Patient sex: M
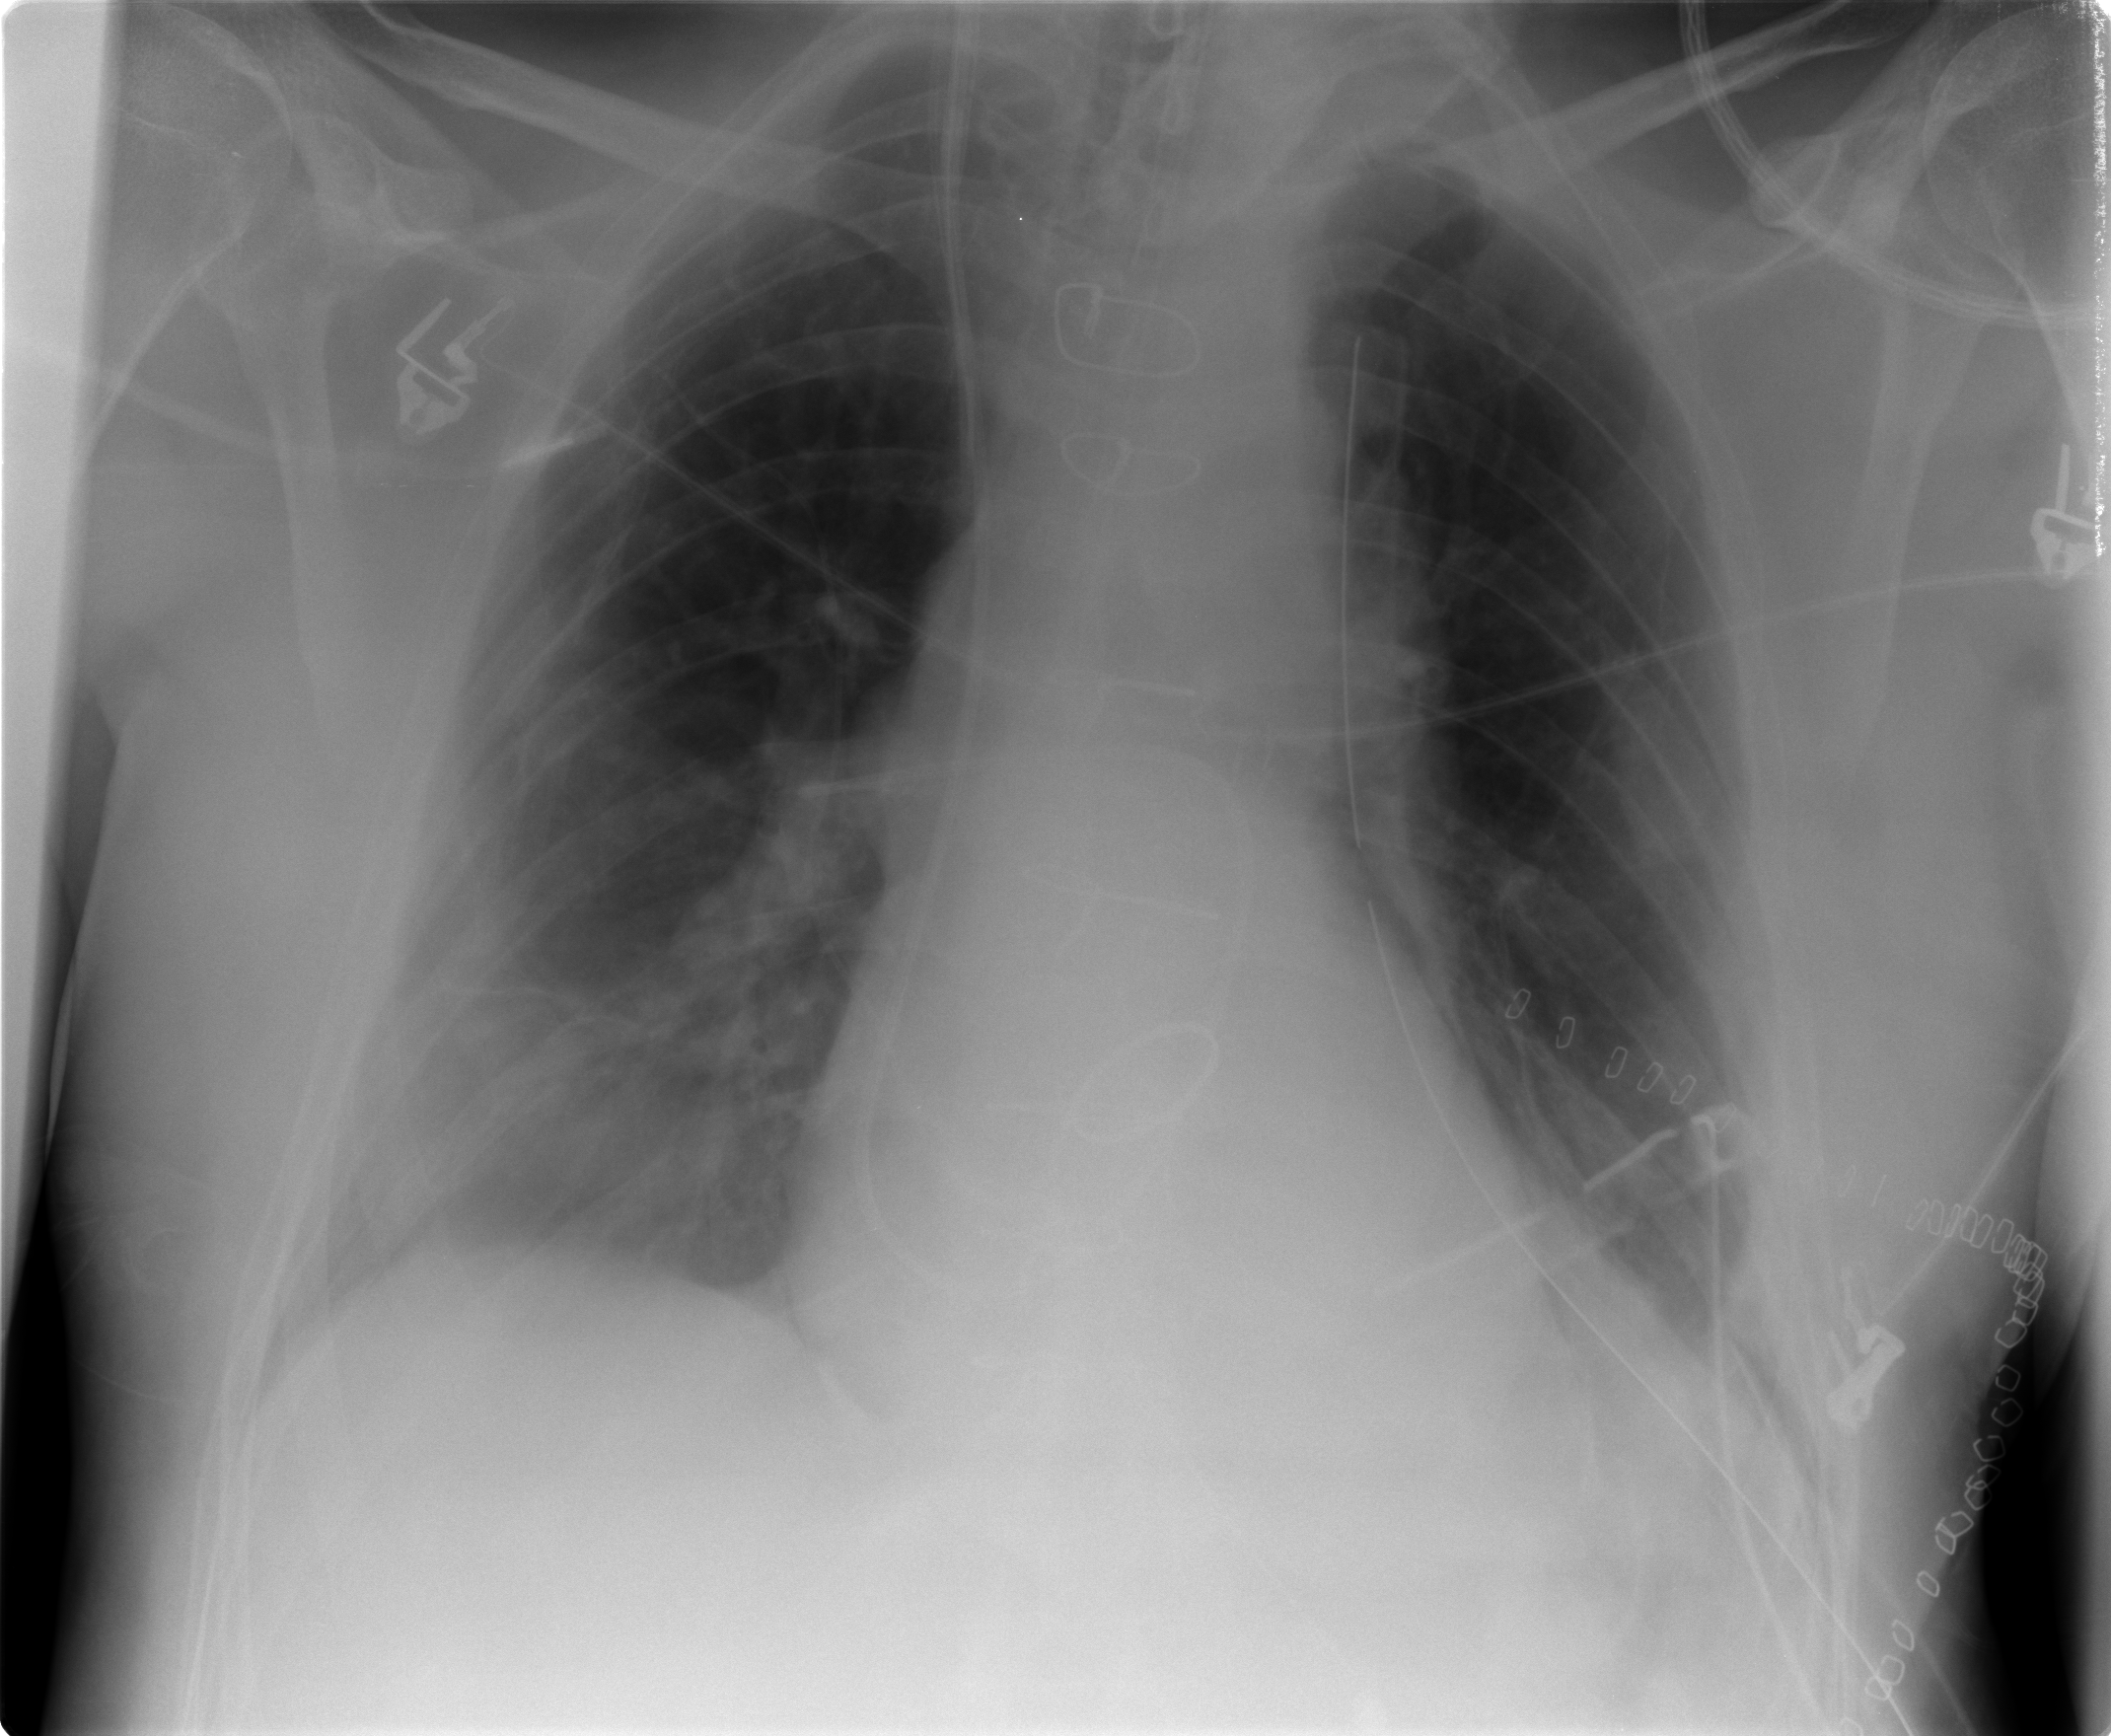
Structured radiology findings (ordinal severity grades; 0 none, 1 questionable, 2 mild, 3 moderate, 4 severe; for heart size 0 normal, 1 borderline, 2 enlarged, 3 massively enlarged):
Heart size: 0
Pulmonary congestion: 2
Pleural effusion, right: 0
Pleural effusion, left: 2
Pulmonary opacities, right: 1
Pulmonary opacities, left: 0
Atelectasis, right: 2
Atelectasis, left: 3